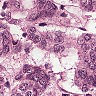
Metastatic tissue present: yes